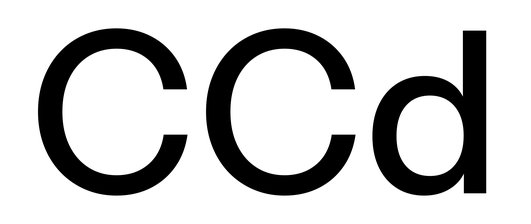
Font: InstrumentSans_Medium